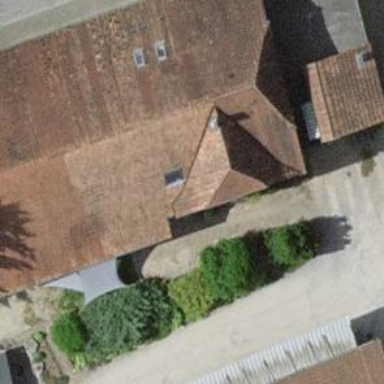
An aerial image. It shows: Farm building.